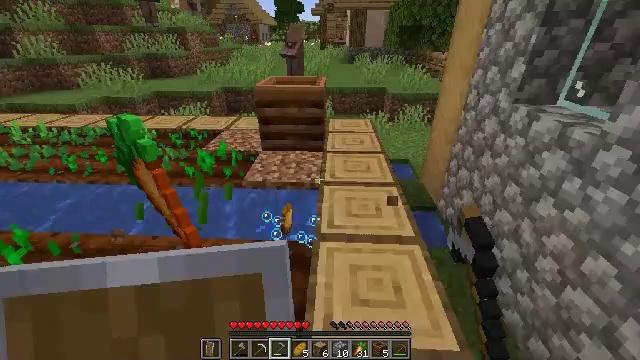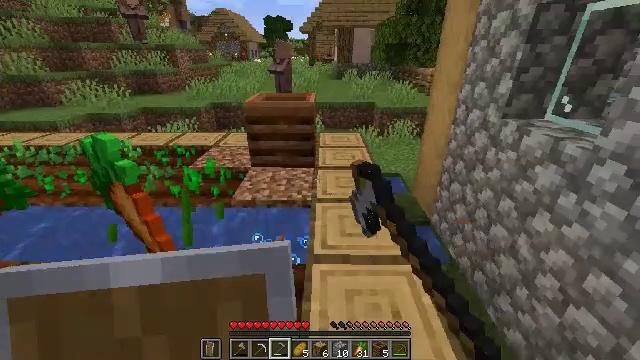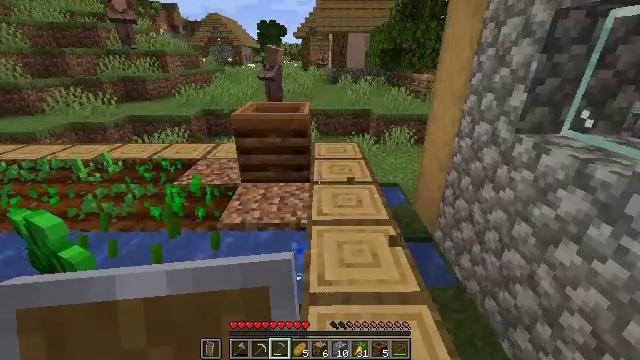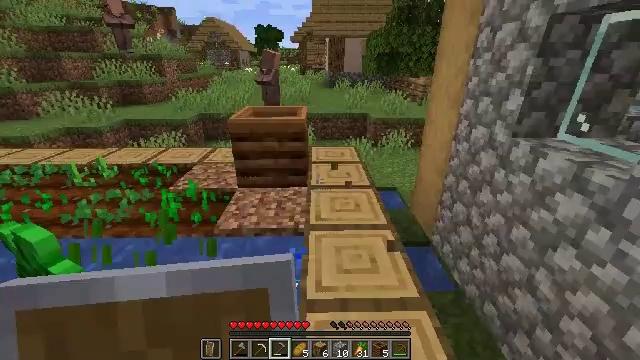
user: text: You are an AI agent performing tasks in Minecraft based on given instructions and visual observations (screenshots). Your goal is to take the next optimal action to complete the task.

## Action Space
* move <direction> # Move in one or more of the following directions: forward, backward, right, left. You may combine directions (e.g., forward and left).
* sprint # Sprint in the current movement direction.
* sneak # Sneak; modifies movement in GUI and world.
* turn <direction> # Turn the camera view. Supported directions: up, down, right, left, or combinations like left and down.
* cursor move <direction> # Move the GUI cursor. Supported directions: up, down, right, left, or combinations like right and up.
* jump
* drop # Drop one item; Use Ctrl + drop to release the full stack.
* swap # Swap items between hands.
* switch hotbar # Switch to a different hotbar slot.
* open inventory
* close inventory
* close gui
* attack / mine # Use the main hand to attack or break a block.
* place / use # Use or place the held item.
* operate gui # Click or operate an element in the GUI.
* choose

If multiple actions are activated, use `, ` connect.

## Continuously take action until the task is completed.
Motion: motion action
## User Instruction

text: Attack the underwater area to get tall seagrass.
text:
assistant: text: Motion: move forward, turn right and up
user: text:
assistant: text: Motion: move forward, turn right and up, attack / mine
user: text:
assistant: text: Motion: move forward, attack / mine
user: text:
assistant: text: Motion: attack / mine